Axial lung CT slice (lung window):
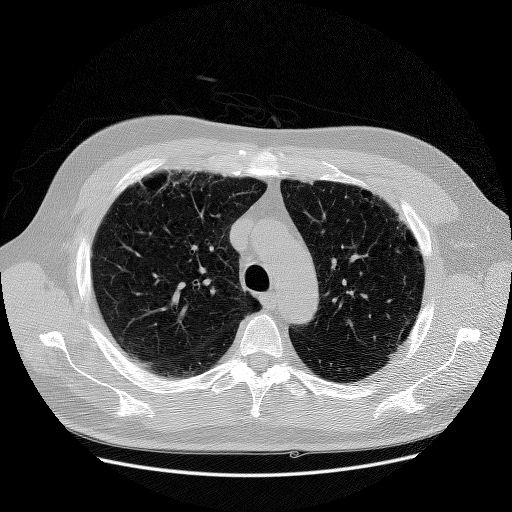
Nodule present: no